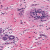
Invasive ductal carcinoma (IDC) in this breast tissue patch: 0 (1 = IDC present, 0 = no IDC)